Interaction volume radius: 10 \u00c5
Interaction volume height: 25 \u00c5
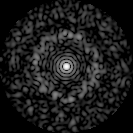
Disorder parameter: 0.8362